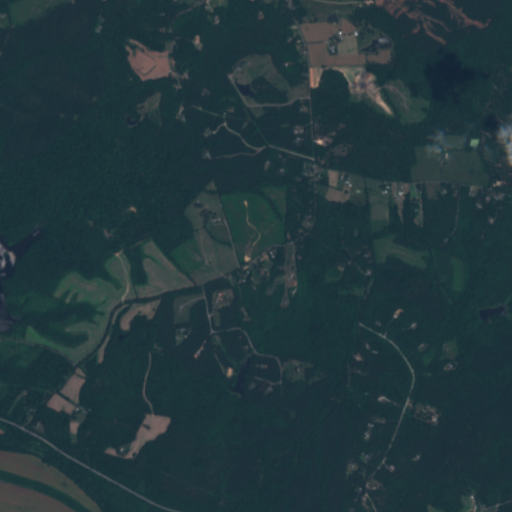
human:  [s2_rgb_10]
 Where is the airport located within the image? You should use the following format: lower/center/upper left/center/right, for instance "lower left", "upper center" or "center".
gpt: The airport is located in the lower left of the image.
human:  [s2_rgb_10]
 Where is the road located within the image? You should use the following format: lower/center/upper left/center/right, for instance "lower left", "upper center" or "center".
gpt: There is no road in the image.